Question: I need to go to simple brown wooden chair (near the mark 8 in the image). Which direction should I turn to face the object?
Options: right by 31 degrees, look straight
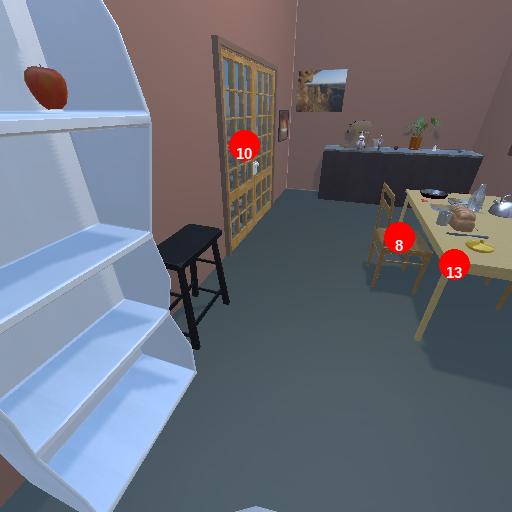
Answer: right by 31 degrees